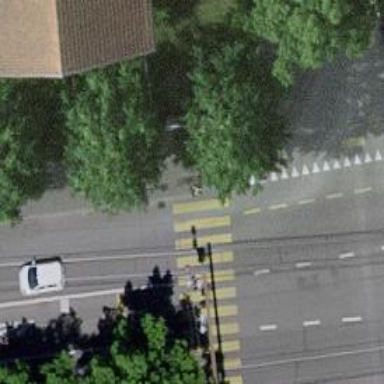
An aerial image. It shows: Kerb serving as barrier.